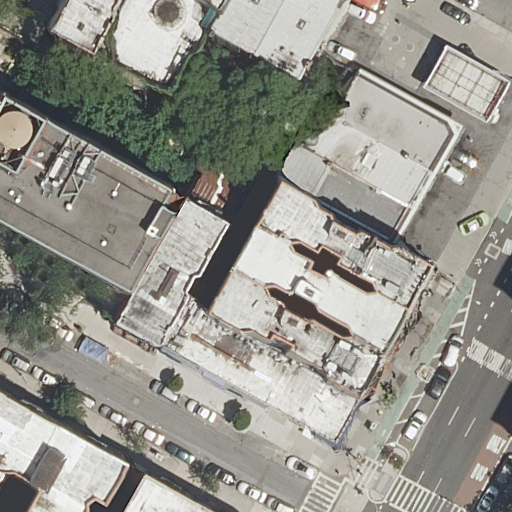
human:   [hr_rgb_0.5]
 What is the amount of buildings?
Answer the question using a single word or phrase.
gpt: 18

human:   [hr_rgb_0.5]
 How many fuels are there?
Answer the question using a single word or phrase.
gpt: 1

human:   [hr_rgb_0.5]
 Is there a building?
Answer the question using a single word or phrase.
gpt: yes

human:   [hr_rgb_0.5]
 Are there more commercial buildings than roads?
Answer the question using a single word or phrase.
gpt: no

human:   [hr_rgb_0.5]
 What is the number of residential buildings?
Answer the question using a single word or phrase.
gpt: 17

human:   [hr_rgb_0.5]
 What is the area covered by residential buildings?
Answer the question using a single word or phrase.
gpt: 4280m2

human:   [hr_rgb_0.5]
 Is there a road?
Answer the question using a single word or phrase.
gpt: yes

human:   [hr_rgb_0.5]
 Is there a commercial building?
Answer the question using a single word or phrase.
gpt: no

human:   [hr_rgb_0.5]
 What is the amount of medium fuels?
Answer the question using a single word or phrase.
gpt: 0

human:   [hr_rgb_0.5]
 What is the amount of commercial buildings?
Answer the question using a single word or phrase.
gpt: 0

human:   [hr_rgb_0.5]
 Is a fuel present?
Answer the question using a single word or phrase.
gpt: yes

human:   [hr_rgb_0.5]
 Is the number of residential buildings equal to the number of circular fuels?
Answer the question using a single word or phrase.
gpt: no

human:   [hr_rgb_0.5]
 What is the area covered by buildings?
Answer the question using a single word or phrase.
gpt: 4425m2

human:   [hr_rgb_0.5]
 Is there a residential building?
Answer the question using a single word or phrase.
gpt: yes

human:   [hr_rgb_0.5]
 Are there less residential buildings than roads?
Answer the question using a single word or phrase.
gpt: no

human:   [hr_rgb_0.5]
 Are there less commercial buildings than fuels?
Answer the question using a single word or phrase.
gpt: yes

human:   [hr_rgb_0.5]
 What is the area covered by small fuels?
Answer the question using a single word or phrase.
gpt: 0m2

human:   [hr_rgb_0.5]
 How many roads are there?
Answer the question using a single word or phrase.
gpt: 11

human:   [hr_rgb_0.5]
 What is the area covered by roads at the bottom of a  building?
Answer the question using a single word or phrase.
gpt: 0m2

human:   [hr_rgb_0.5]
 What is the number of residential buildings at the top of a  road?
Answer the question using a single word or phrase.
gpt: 15

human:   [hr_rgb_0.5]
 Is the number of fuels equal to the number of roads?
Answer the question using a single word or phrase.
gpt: no

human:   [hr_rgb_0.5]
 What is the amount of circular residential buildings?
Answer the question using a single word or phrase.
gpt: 0

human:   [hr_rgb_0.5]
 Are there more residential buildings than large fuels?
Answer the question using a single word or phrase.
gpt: yes

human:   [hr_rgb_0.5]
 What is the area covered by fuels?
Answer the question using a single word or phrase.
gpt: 1014m2

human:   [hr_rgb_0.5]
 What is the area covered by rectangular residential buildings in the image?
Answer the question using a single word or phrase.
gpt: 1905m2

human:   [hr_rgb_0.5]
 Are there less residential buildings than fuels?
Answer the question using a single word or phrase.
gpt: no

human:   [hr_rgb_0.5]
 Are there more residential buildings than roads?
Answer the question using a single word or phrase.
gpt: yes

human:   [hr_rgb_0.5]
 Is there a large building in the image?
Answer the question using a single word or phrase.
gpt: yes

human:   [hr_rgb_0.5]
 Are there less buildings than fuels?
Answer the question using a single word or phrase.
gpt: no

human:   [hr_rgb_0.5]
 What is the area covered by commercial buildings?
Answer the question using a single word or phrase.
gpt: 0m2

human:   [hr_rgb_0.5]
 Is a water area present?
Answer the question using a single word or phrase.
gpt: no

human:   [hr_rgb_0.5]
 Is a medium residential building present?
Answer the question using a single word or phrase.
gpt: yes

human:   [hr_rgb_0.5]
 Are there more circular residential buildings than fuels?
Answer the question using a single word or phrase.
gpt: no

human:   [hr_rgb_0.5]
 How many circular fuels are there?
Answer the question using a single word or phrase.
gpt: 0

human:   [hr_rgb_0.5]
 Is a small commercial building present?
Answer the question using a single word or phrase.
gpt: no

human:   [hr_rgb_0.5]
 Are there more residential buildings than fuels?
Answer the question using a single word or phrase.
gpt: yes

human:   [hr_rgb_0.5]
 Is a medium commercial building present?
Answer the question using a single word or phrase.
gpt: no

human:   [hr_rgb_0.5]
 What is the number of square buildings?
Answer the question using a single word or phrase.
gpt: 0

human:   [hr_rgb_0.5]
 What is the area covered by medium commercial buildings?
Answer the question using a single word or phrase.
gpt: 0m2

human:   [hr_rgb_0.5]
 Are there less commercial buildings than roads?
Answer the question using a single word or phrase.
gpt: yes

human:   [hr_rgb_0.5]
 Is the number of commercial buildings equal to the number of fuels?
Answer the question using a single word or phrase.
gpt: no

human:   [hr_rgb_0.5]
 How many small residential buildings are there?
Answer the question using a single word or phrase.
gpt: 3

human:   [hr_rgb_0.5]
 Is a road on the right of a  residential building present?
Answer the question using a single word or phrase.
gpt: yes

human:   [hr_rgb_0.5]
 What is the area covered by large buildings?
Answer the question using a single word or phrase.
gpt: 802m2

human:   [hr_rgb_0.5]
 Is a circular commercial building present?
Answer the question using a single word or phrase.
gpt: no

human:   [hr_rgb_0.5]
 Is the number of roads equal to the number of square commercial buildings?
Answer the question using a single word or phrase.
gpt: no

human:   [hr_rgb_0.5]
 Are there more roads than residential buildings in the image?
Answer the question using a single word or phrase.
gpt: no

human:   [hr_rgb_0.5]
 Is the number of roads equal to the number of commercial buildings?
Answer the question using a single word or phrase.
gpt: no

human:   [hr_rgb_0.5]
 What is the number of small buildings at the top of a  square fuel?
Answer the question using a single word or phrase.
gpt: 0

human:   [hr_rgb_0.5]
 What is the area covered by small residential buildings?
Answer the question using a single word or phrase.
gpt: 147m2

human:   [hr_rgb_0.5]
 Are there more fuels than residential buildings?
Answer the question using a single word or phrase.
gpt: no

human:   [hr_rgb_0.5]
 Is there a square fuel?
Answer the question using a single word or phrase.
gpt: no

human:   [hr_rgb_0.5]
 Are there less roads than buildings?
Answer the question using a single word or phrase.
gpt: yes

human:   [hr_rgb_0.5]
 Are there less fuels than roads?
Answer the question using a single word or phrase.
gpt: yes

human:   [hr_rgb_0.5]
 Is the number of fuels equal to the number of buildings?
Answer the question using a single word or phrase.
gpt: no

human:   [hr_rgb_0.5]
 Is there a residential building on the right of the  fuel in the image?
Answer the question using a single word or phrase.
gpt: no

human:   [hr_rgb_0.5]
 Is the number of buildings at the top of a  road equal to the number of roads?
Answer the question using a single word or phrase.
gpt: no

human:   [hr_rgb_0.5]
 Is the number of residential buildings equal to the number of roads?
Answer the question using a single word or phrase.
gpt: no

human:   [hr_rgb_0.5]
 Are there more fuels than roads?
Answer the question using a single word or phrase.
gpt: no

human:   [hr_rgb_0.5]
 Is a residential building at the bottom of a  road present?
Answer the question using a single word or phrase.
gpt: yes

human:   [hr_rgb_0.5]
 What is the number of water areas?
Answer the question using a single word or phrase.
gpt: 0

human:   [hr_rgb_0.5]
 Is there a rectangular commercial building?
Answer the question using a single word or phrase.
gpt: no

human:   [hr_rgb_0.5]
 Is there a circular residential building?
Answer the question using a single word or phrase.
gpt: no

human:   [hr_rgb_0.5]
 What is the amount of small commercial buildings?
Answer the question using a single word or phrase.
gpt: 0